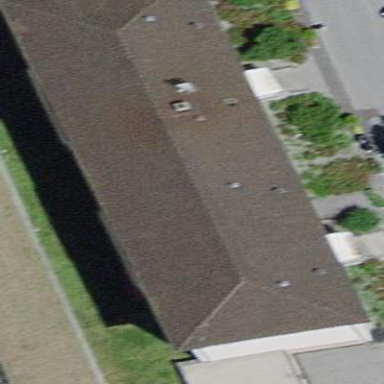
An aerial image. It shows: Hipped roof apartment building.